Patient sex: F
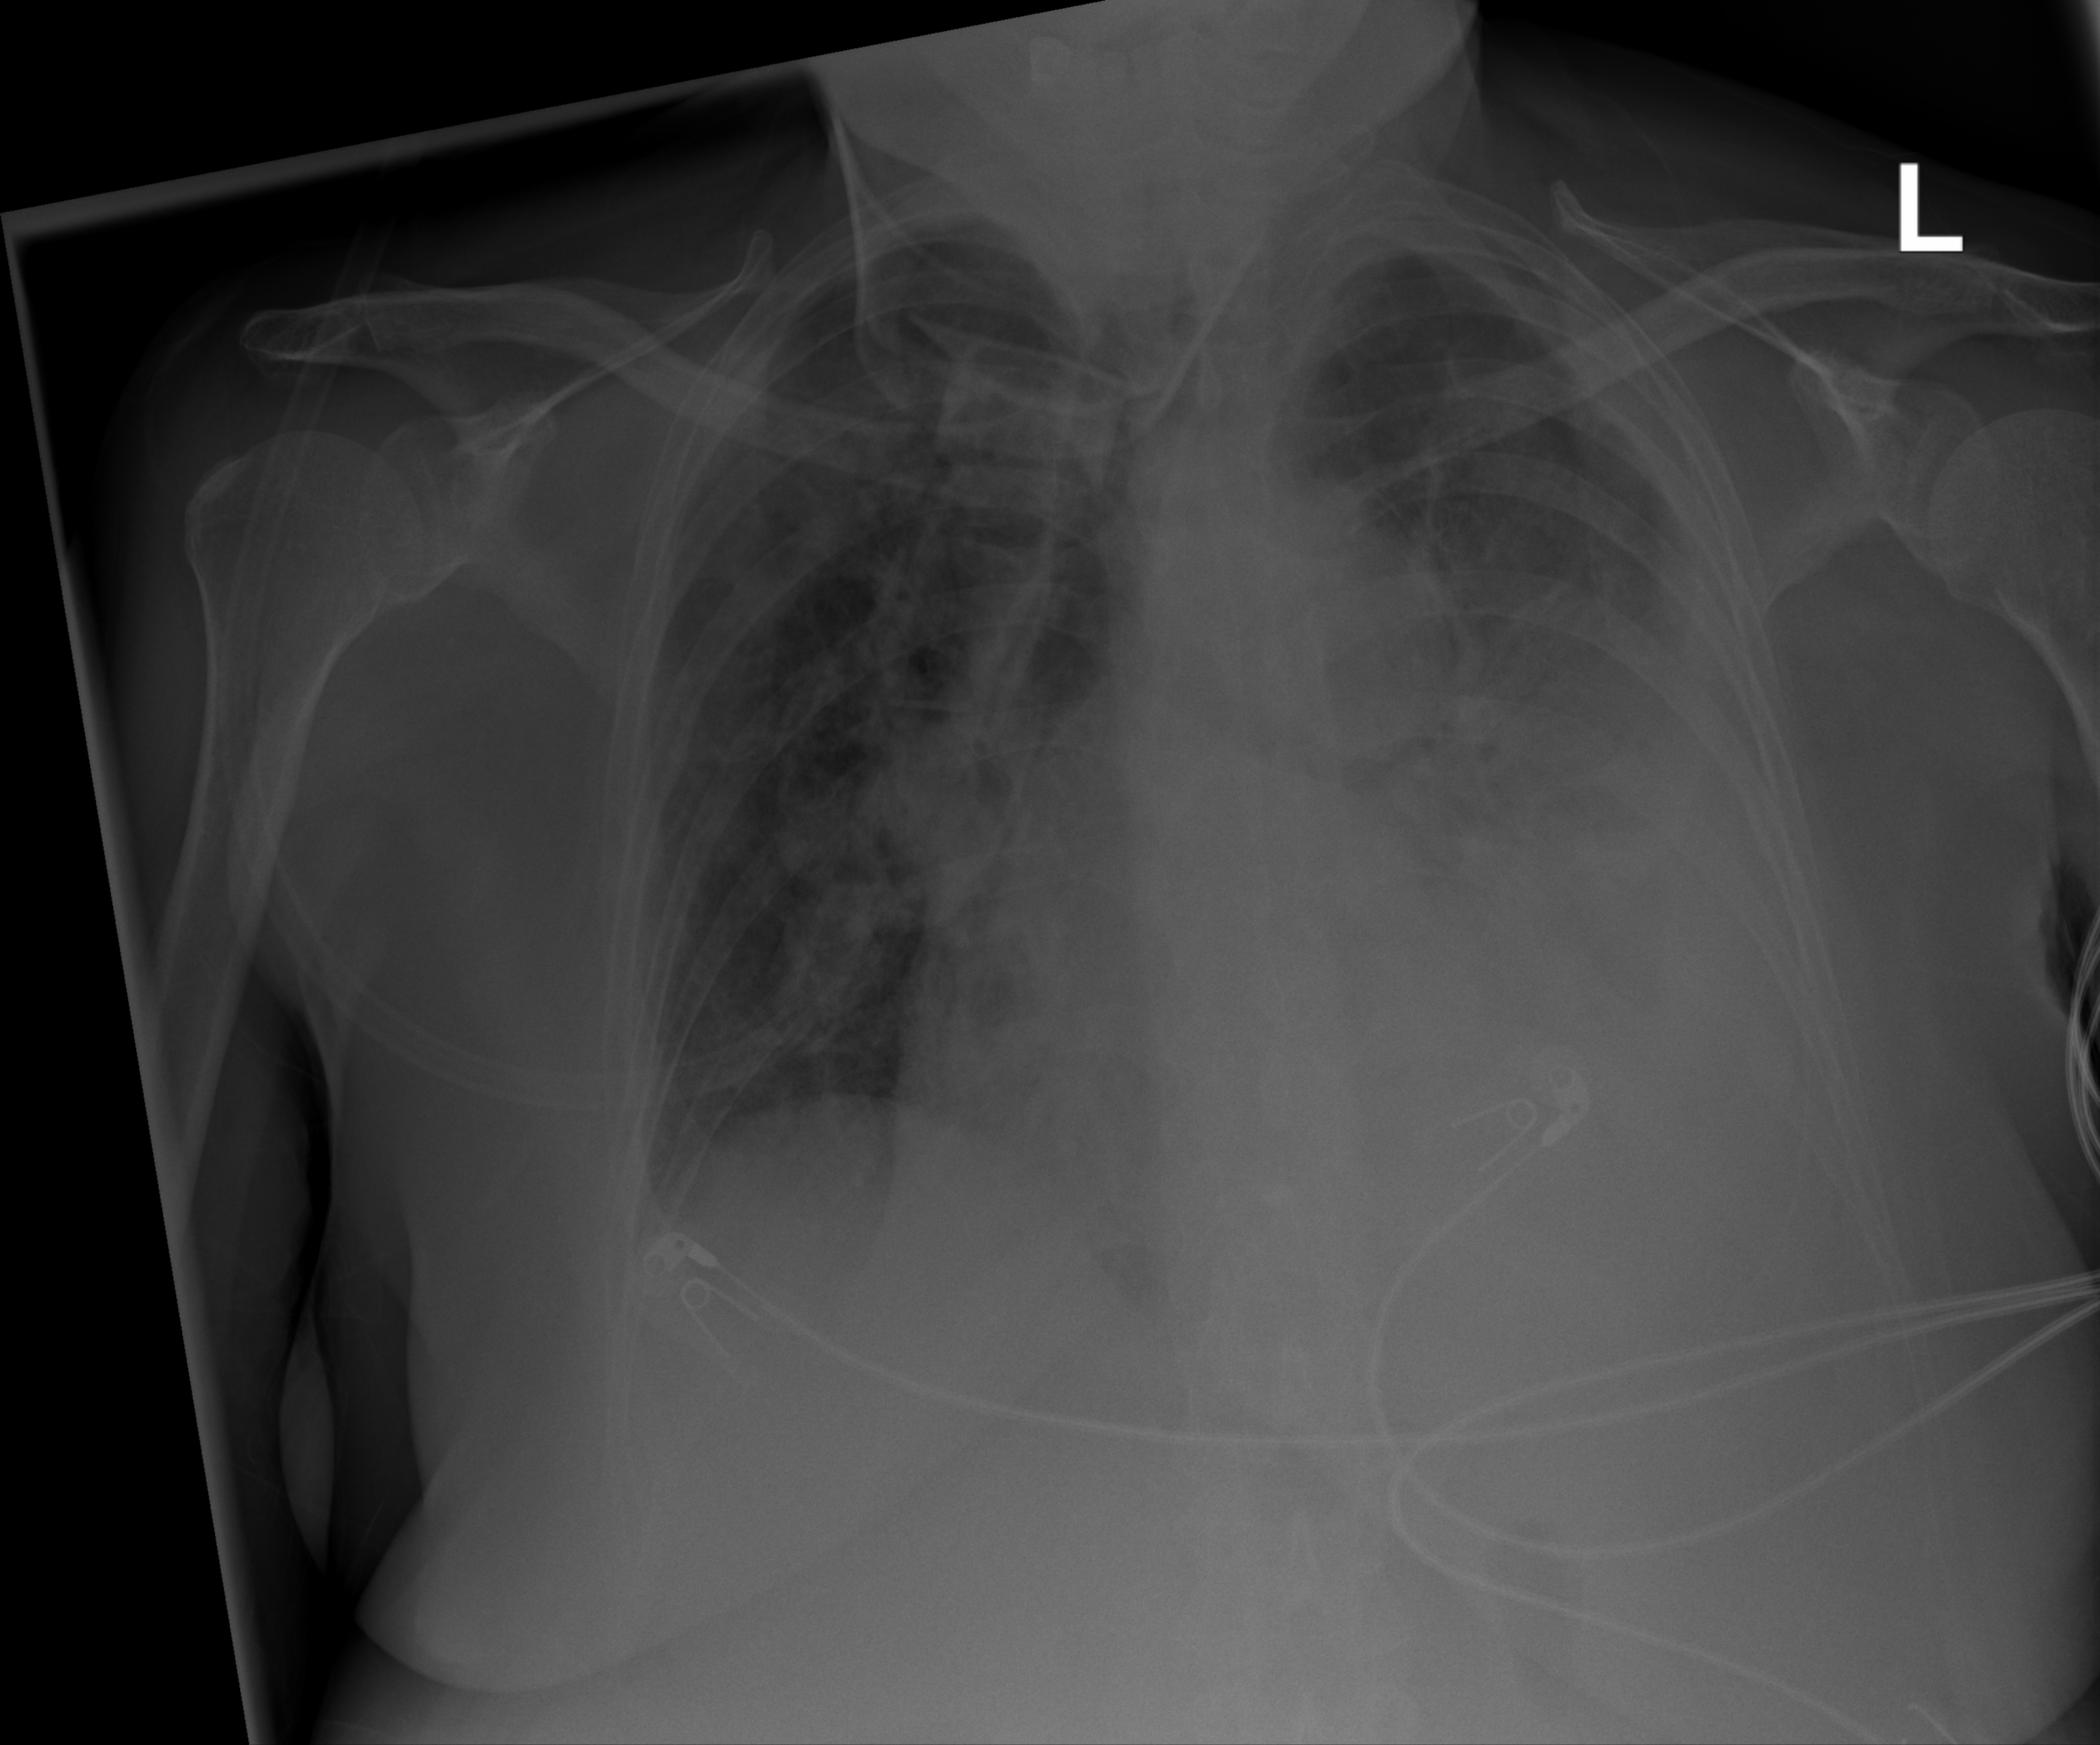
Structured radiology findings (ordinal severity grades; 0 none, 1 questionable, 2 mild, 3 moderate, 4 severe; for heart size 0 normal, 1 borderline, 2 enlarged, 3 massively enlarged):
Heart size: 2
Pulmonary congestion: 1
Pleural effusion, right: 0
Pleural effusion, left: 3
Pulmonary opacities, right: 2
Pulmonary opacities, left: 3
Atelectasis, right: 2
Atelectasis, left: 3